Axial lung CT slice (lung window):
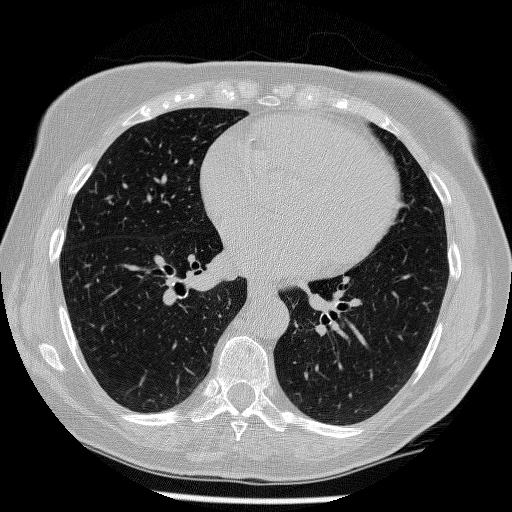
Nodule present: no